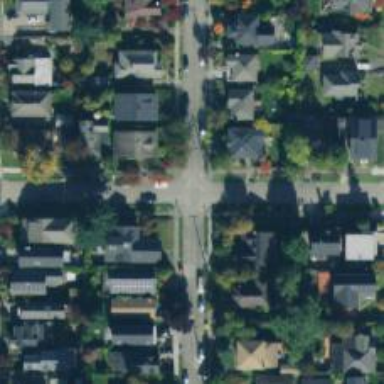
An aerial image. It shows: Residential road with separate sidewalk.